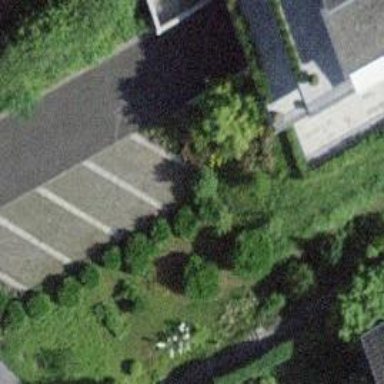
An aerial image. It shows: Hedge barrier.